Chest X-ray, PA view. Patient: 78 years old, sex F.
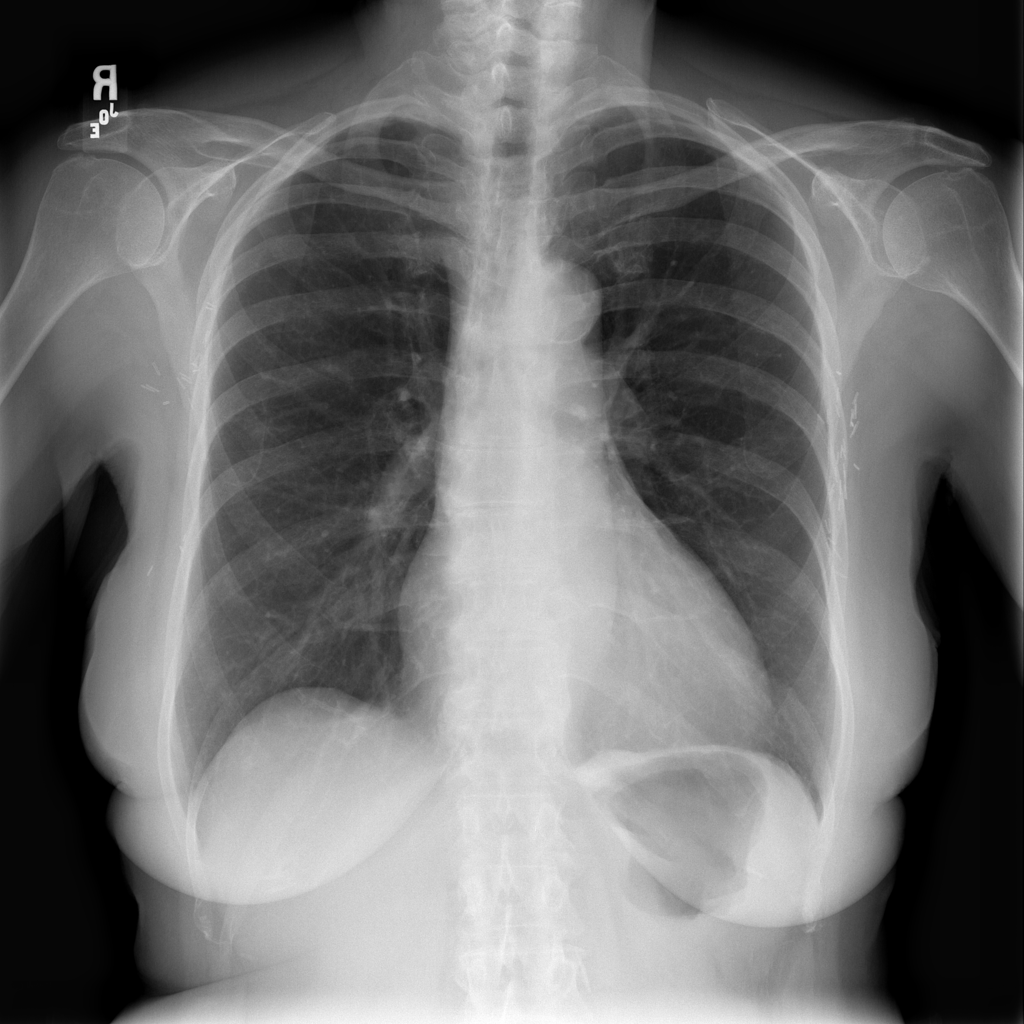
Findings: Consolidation